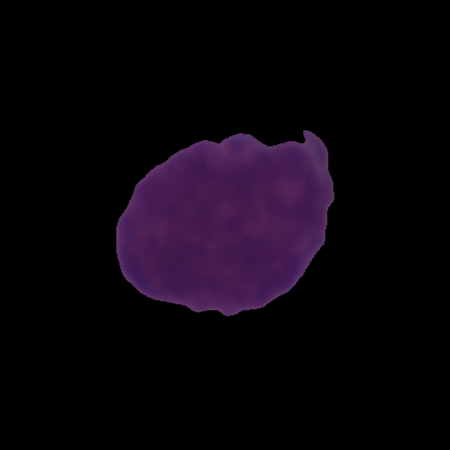
Label: healthy